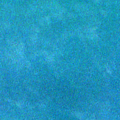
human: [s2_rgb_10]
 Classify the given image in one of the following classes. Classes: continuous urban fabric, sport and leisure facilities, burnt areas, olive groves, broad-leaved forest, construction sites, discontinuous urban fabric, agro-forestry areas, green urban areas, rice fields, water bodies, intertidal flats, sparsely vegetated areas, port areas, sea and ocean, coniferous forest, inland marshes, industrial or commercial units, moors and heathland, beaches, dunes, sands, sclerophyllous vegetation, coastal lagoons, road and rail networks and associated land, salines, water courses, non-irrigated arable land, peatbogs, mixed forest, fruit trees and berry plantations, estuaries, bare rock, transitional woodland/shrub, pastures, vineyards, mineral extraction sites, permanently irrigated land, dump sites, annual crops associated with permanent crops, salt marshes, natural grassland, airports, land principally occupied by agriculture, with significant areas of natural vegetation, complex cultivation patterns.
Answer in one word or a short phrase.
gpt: sea and ocean